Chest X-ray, PA view. Patient: 57 years old, sex M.
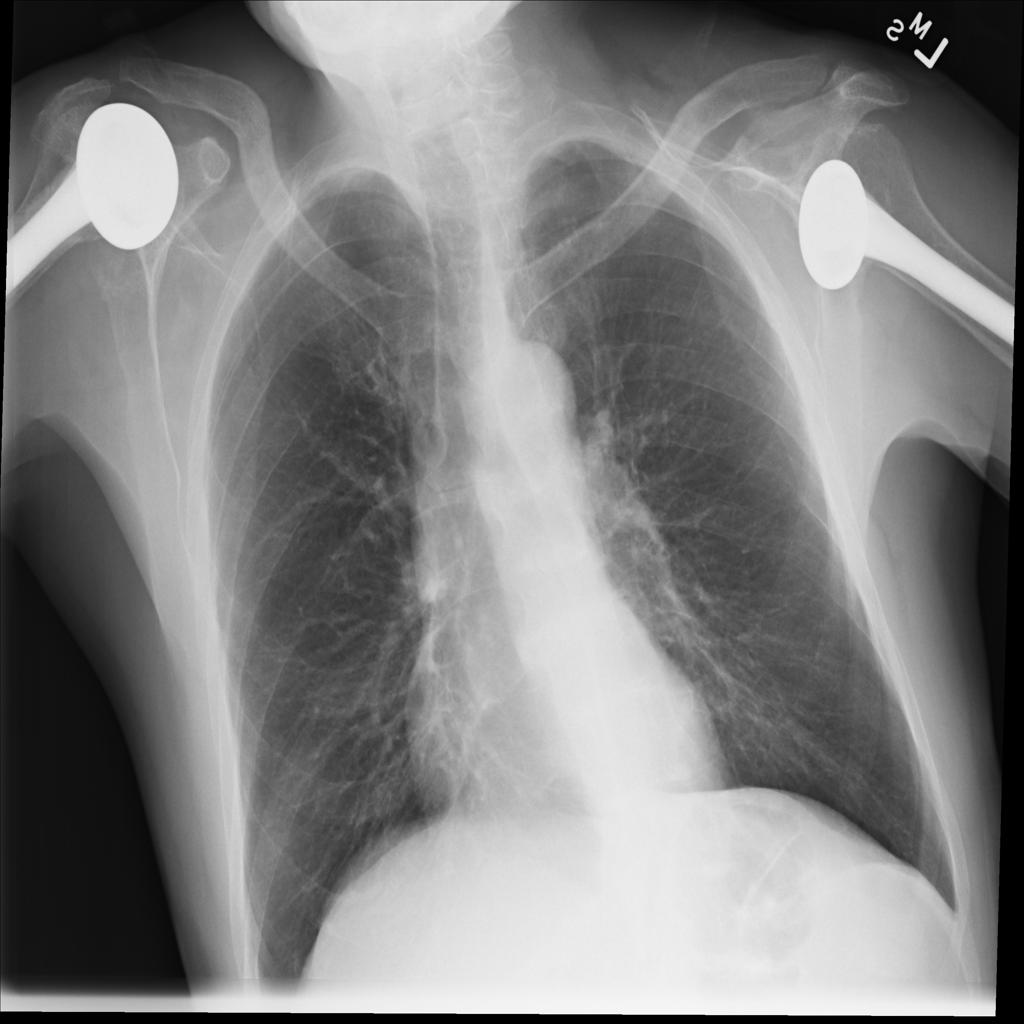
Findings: No Finding